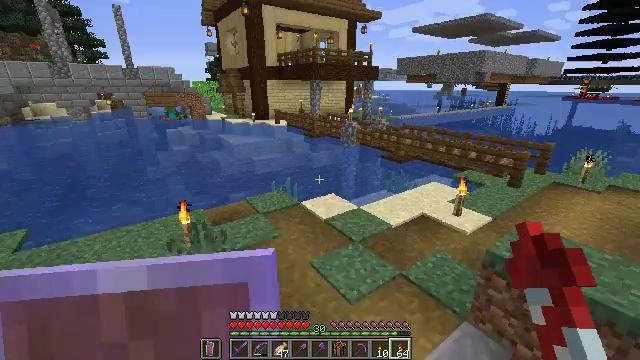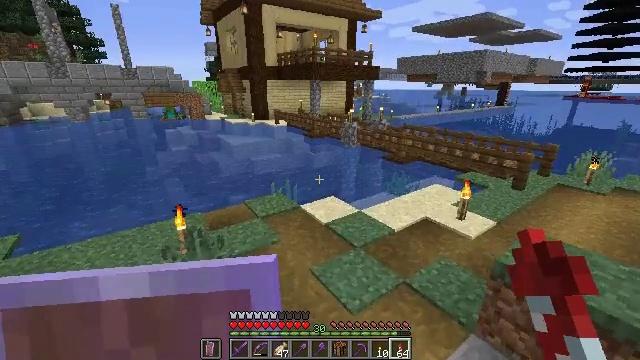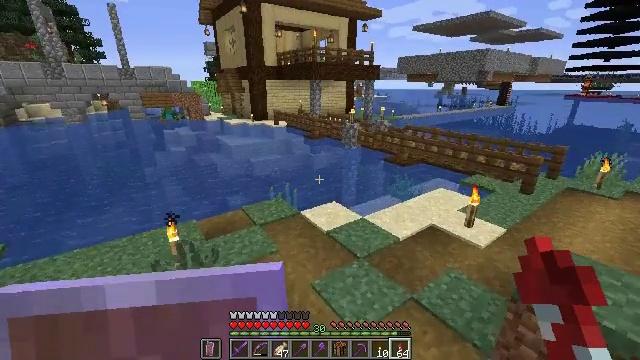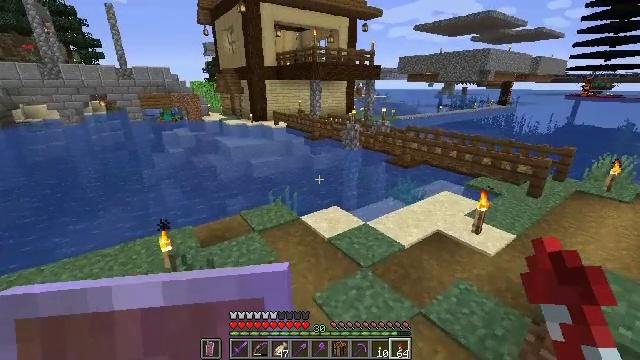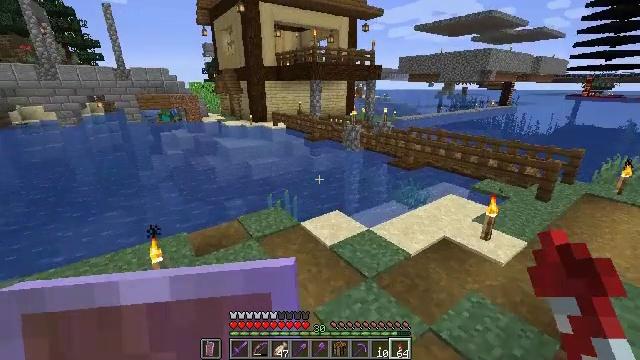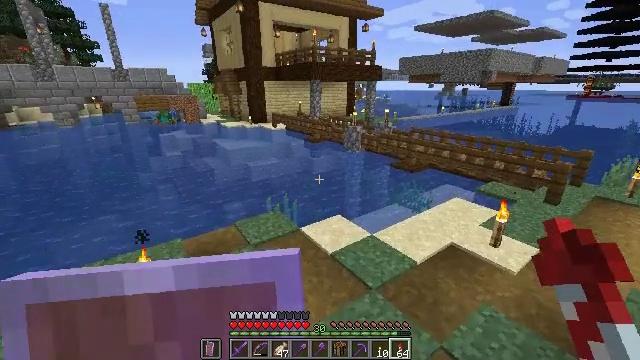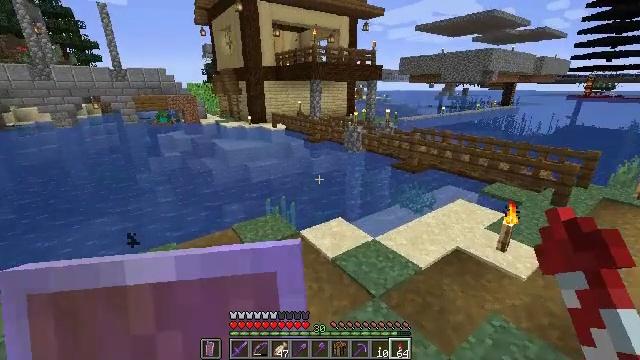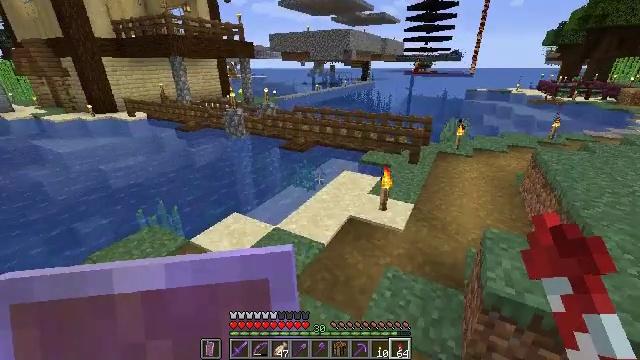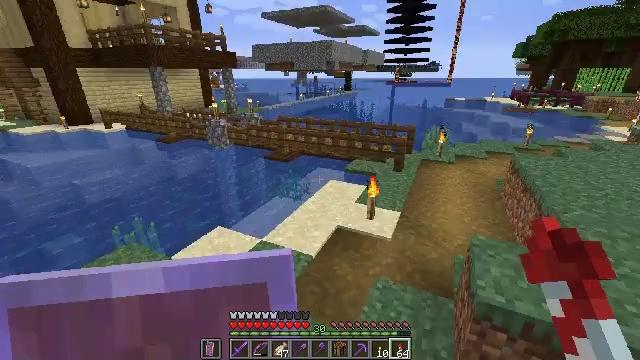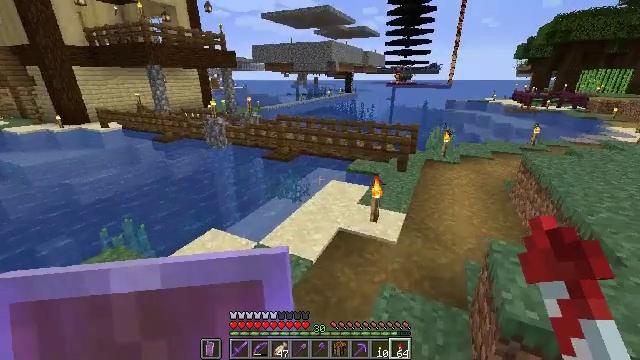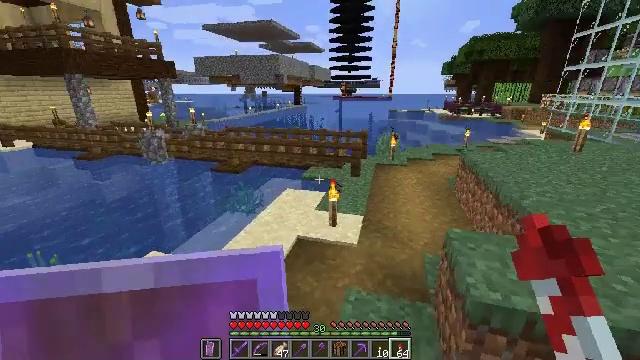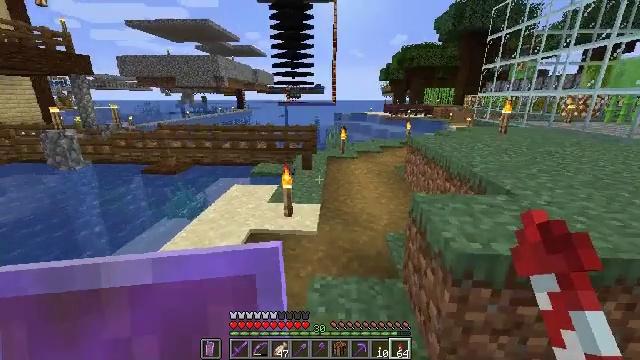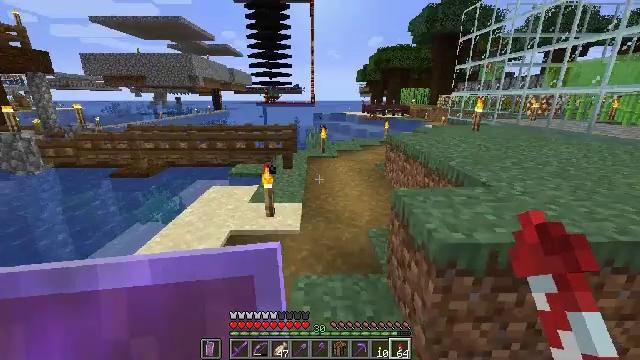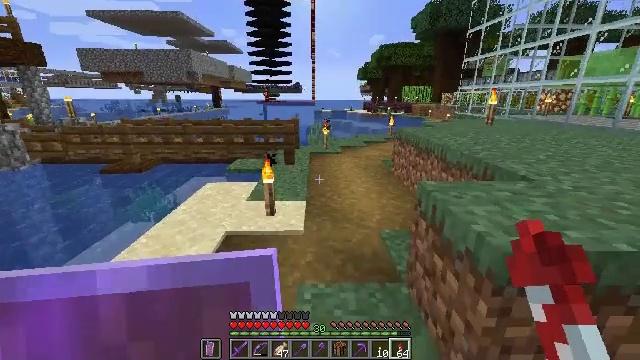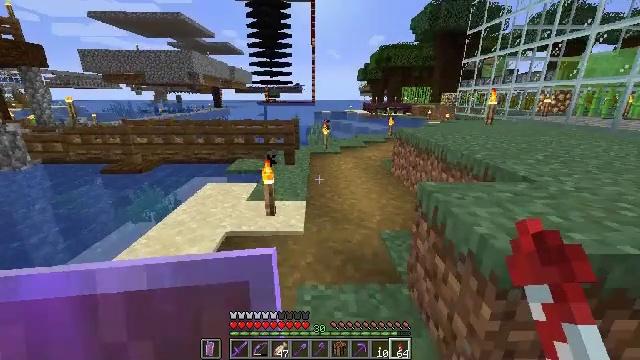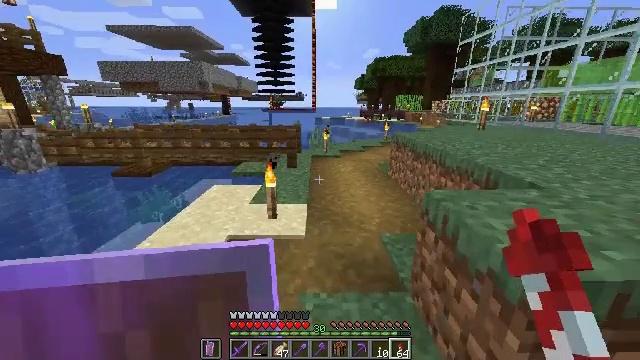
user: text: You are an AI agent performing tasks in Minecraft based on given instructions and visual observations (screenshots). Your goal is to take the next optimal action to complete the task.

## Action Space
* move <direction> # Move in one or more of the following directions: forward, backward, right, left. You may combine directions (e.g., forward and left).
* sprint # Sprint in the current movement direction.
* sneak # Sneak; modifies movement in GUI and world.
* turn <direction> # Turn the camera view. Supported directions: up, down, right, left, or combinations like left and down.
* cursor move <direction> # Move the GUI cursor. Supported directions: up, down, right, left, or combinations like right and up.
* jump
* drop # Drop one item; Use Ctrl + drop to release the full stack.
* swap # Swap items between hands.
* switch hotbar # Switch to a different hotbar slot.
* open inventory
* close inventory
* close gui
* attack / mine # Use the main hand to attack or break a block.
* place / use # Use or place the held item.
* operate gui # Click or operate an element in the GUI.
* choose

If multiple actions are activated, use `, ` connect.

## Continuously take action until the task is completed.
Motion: motion action
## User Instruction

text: Remove the sticky piston from its position.
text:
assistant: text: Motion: move forward
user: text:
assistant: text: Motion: move forward
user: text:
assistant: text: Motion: move forward
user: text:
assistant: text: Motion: move forward
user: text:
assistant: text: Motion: move forward
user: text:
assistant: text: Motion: move forward
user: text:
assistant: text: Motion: move forward, turn right and down
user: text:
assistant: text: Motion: move forward, turn right and up
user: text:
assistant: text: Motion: move forward
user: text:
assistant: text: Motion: move forward, turn right and up
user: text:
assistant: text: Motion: move forward, turn right and up
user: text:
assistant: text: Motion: move forward, turn right
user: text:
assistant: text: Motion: move forward, sprint
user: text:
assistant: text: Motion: move forward, sprint
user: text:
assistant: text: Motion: move forward, sprint
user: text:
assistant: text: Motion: move forward, sprint
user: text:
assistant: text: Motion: move forward, sprint
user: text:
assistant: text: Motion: move forward, sprint
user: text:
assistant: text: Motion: move forward, sprint
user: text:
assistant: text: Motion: move forward, sprint
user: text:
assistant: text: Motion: move forward, sprint
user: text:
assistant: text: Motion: move forward, sprint
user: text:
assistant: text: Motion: move forward, sprint, turn right
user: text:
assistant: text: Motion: move forward, sprint, turn right
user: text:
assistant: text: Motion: move forward, sprint
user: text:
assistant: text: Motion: move forward, sprint
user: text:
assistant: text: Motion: move forward, sprint
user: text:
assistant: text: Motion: move forward, sprint
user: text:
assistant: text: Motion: move forward, sprint
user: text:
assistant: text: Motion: move forward, sprint, jump